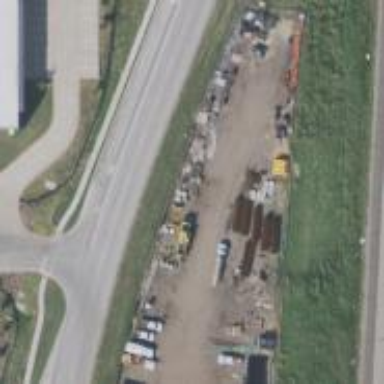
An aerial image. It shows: Secondary road with frontage road alongside.